Aerial crown-view tile of a tropical tree (Barro Colorado Island, Panama), acquired 20250512:
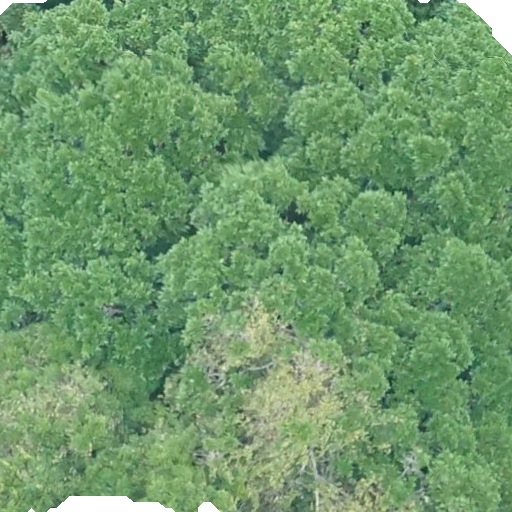
Species: Ficus insipida
GBIF accepted scientific name: Ficus insipida
Crown area: 549.575 m²